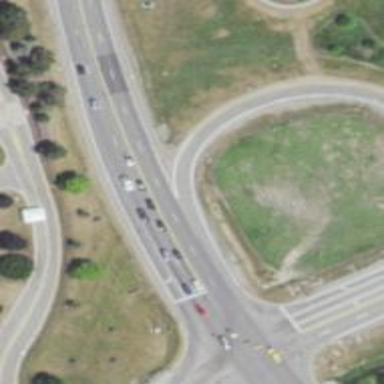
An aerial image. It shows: Primary highway.